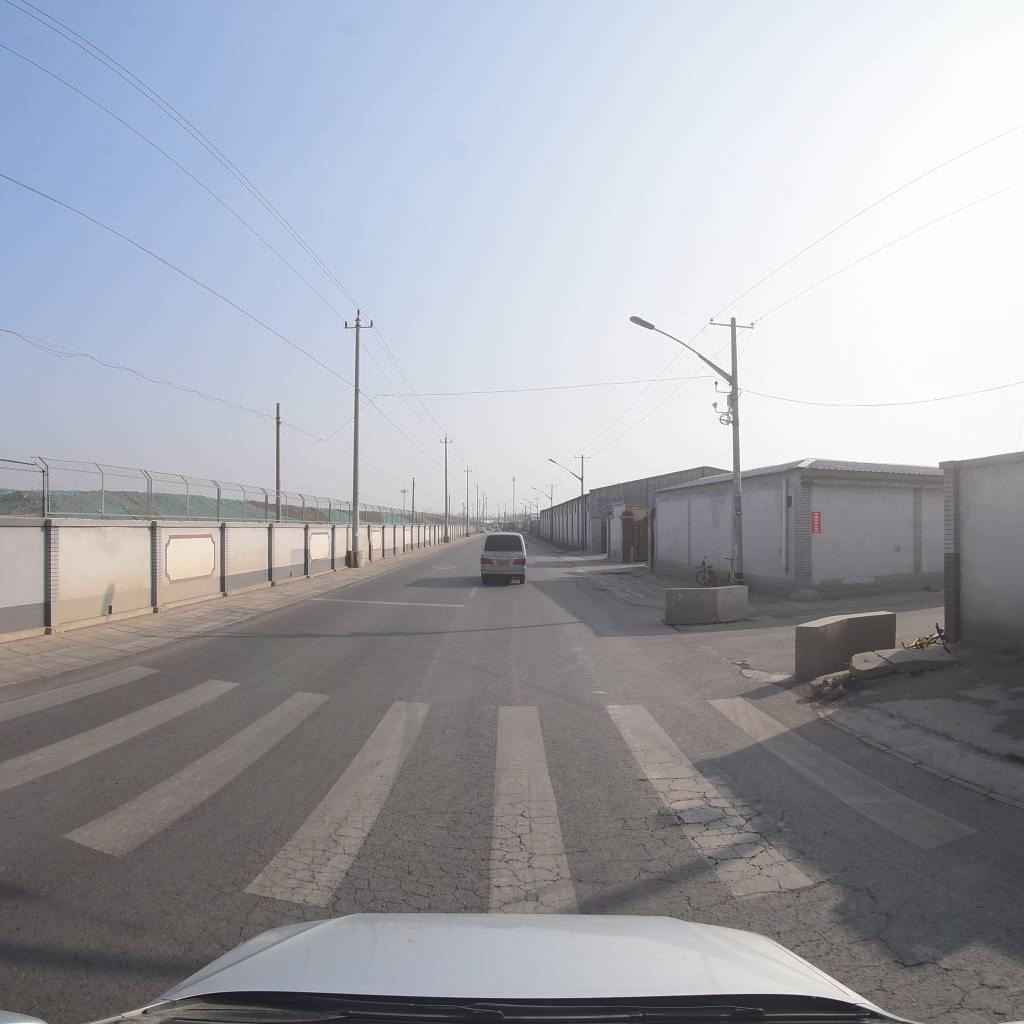
Region: Fengtai
Road damage annotations: manhole cover, alligator crack